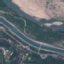
Land use / land cover: River